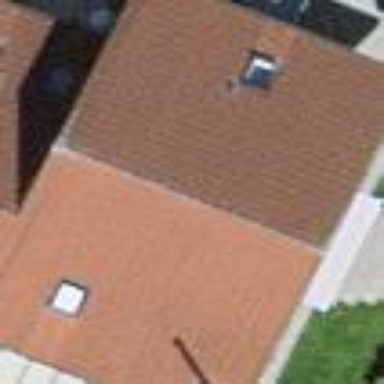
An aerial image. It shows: House with gabled roof oriented across.